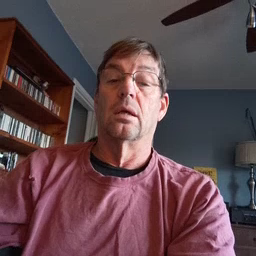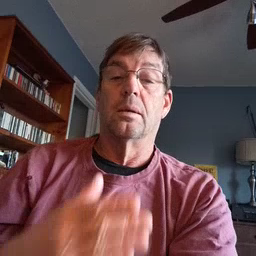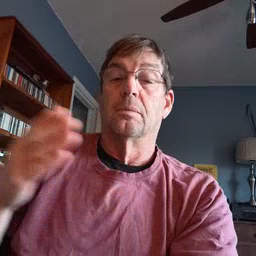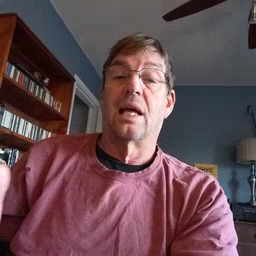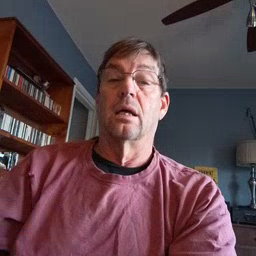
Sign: beside